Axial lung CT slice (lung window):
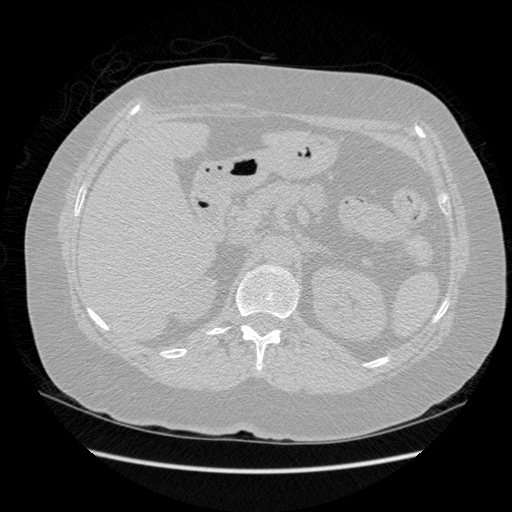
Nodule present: no